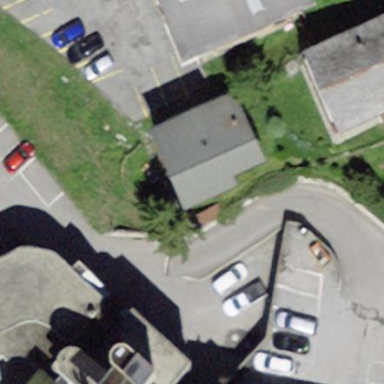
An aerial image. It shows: Hotel building.